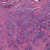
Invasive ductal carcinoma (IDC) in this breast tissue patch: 0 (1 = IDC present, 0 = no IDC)